高三 · 度量几何学
如图, $\mathrm{AB}$ 与 $\odot \mathrm{O}$ 切于点 $\mathrm{B}, \mathrm{AO}=6 \mathrm{~cm}, \mathrm{AB}=4 \mathrm{~cm}$, 则 $\odot \mathrm{O}$ 的半径 $\mathrm{r}$ 等于 ( )

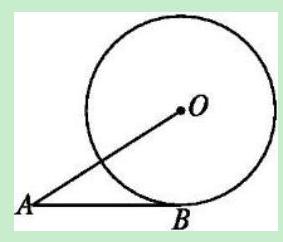
A. $4 \sqrt{5} \mathrm{~cm}$
B. $2 \sqrt{5} \mathrm{~cm}$
C. $2 \sqrt{13} \mathrm{~cm}$
D. $\sqrt{13} \mathrm{~cm}$
答案: B
解析: 解答：如图,连接 $\mathrm{OB}$,则 $\mathrm{OB}=\mathrm{r}$ 且 $\mathrm{OB} \perp \mathrm{AB}$,